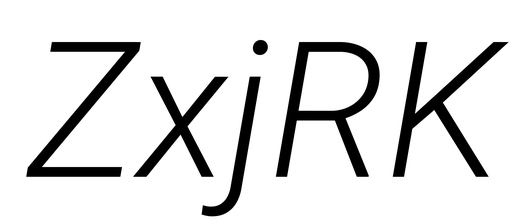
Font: Roboto-Italic_Light_Italic